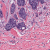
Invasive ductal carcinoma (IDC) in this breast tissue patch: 1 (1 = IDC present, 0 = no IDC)